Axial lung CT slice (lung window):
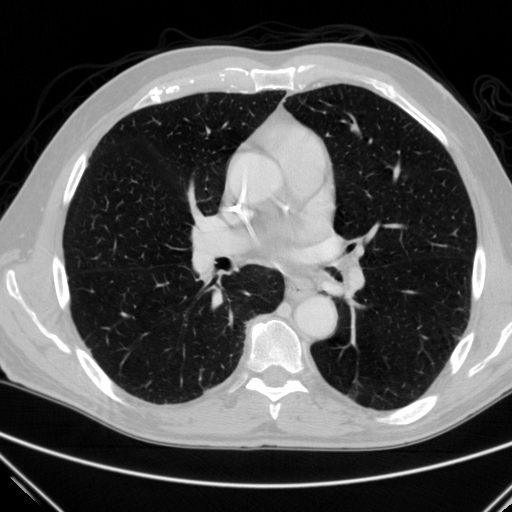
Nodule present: no